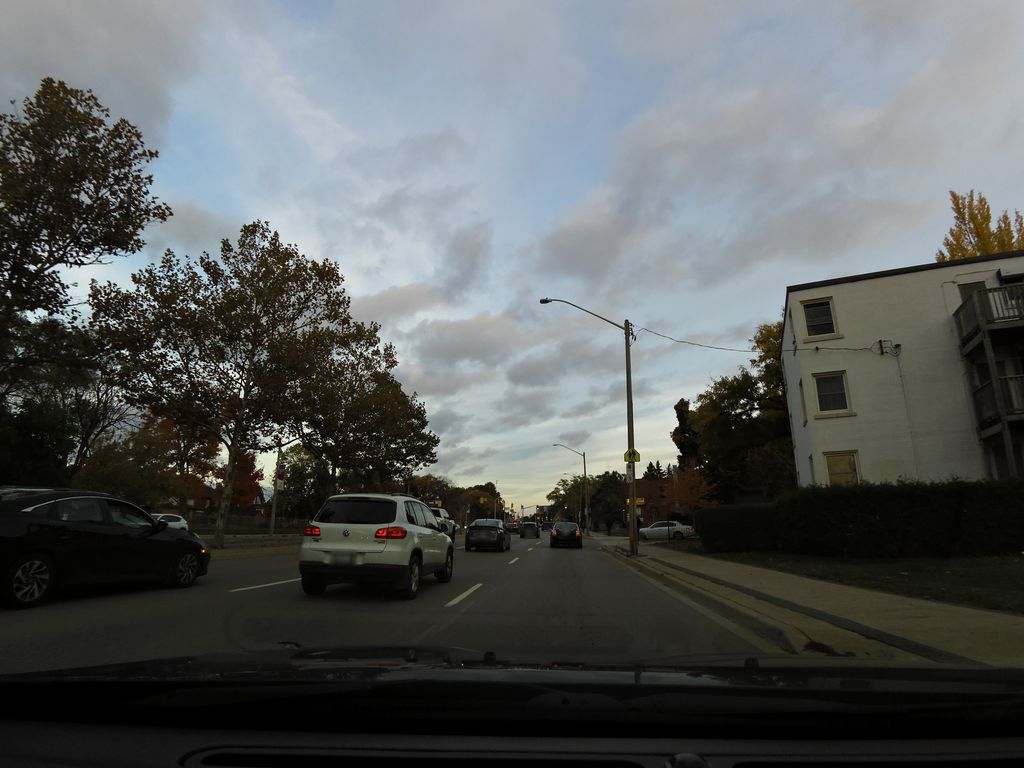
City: hamilton